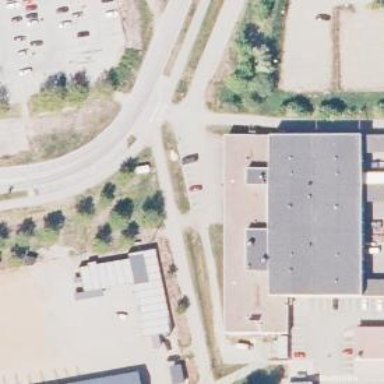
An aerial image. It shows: School building.